Question: i have this desktop application that i created through a MSDN tutorial (i cant find the link, otherwise i would have linked it). what it does , it lets you put in the channel URL needed to connect to the WIndows Phone Emulator, and through the application you can send live tile updates, : here is the code for both the emulator (listener), and the service sending the data. :
MainApp - Emultor :
'''
public MainPage()
{
HttpNotificationChannel pushChannel;
string channelName = "TileSampleChannel";
InitializeComponent();
pushChannel = HttpNotificationChannel.Find(channelName);
if (pushChannel == null)
{
pushChannel = new HttpNotificationChannel(channelName);
pushChannel.ChannelUriUpdated += new EventHandler<NotificationChannelUriEventArgs>(PushChannel_ChannelUriUpdated);
pushChannel.ErrorOccurred += new EventHandler<NotificationChannelErrorEventArgs>(PushChannel_ErrorOccurred);
pushChannel.Open();
pushChannel.BindToShellTile();
}
else
{
pushChannel.ChannelUriUpdated += new EventHandler<NotificationChannelUriEventArgs>(PushChannel_ChannelUriUpdated);
pushChannel.ErrorOccurred += new EventHandler<NotificationChannelErrorEventArgs>(PushChannel_ErrorOccurred);
System.Diagnostics.Debug.WriteLine(pushChannel.ChannelUri.ToString());
MessageBox.Show(String.Format("Channel Uri is {0}",
pushChannel.ChannelUri.ToString()));
}
}
void PushChannel_ChannelUriUpdated(object sender, NotificationChannelUriEventArgs e)
{
Dispatcher.BeginInvoke(() =>
{
System.Diagnostics.Debug.WriteLine(e.ChannelUri.ToString());
//MessageBox.Show(String.Format("Channel Uri is {0}",
// e.ChannelUri.ToString()));
});
}
void PushChannel_ErrorOccurred(object sender, NotificationChannelErrorEventArgs e)
{
Dispatcher.BeginInvoke(() =>
MessageBox.Show(String.Format("A push notification {0} error occurred. {1} ({2}) {3}",
e.ErrorType, e.Message, e.ErrorCode, e.ErrorAdditionalData))
);
}
}
'''
---
## here is service :
---
'''
protected void ButtonSendTile_Click(object sender, EventArgs e)
{
try
{
string NotifyURI = TextBoxUri.Text.ToString();
HttpWebRequest sendNotificationRequest = (HttpWebRequest)WebRequest.Create(NotifyURI);
sendNotificationRequest.Method = "POST";
//Create the toast message
string notificationData = "<?xml version="1.0" encoding="utf-8"?>" +
"<wp:Notification xmlns:wp="WPNotification">" +
"<wp:Toast>" +
"<wp:Text1>WP8 TOAST</wp:Text1>" +
"<wp:Text2>" + TextBoxBackContent.Text + "</wp:Text2>" +
"</wp:Toast>" +
"</wp:Notification>";
// Create the tile message.
string tileMessage = "<?xml version="1.0" encoding="utf-8"?>" +
"<wp:Notification xmlns:wp="WPNotification">" +
"<wp:Tile>" +
"<wp:BackgroundImage>" + TextBoxBackgroundImage.Text + "</wp:BackgroundImage>" +
"<wp:Count>" + TextBoxCount.Text + "</wp:Count>" +
"<wp:Title>" + TextBoxTitle.Text + "</wp:Title>" +
"<wp:BackBackgroundImage>" + TextBoxBackBackgroundImage.Text + "</wp:BackBackgroundImage>" +
"<wp:BackTitle>" + TextBoxBackTitle.Text + "</wp:BackTitle>" +
"<wp:BackContent>" + TextBoxBackContent.Text + "</wp:BackContent>" +
"</wp:Tile> " +
"</wp:Notification>";
byte[] notificationMessage = Encoding.Default.GetBytes(tileMessage);
sendNotificationRequest.ContentLength = notificationMessage.Length;
sendNotificationRequest.ContentType = "text/xml";
sendNotificationRequest.Headers.Add("X-WindowsPhone-Target", "token");
sendNotificationRequest.Headers.Add("X-NotificationClass", "1");
using (Stream requestStream = sendNotificationRequest.GetRequestStream())
{
requestStream.Write(notificationMessage, 0, notificationMessage.Length);
}
HttpWebResponse response = (HttpWebResponse)sendNotificationRequest.GetResponse();
string notificationStatus = response.Headers["X-NotificationStatus"];
string notificationChannelStatus = response.Headers["X-SubscriptionStatus"];
string deviceConnectionStatus = response.Headers["X-DeviceConnectionStatus"];
TextBoxResponse.Text = notificationStatus + " | " + deviceConnectionStatus + " | " + notificationChannelStatus;
}
catch (Exception ex)
{
TextBoxResponse.Text = "Exception caught sending update: " + ex.ToString();
}
}
'''
now as you can see there is a part of code that says "//Create the toast message",
how do i get that toast to be sent with the tile update? so that when the toast message gets through, the tile updates aswell with the same info i types in the page.
at the moment only the tile gets updated.
here is a picture of the main page aswell.

im very sorry about the long post , but i want to give as much info as possible.
using - Visual Studio 2012/Windows Phone 8/C#/Silverlight
Thanks In Advance.
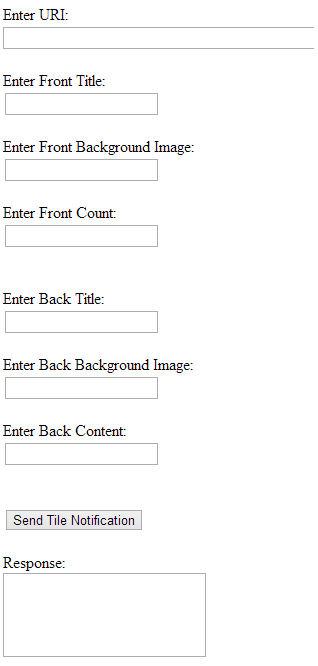
Answer: Is <URL>?
Combine your xml payloads into one
'''
string notificationData = "<?xml version="1.0" encoding="utf-8"?>" +
"<wp:Notification xmlns:wp="WPNotification">" +
"<wp:Toast>" +
"<wp:Text1>WP8 TOAST</wp:Text1>" +
"<wp:Text2>" + TextBoxBackContent.Text + "</wp:Text2>" +
"</wp:Toast>" +
"<wp:Notification xmlns:wp="WPNotification">" +
"<wp:Tile>" +
"<wp:BackgroundImage>" + TextBoxBackgroundImage.Text + "</wp:BackgroundImage>" +
"<wp:Count>" + TextBoxCount.Text + "</wp:Count>" +
"<wp:Title>" + TextBoxTitle.Text + "</wp:Title>" +
"<wp:BackBackgroundImage>" + TextBoxBackBackgroundImage.Text + "</wp:BackBackgroundImage>" +
"<wp:BackTitle>" + TextBoxBackTitle.Text + "</wp:BackTitle>" +
"<wp:BackContent>" + TextBoxBackContent.Text + "</wp:BackContent>" +
"</wp:Tile> " +
"</wp:Notification>";
'''
You won't see a toast notification when your application is open. Listen for the <URL> event to intercept push notifications when your application is running.